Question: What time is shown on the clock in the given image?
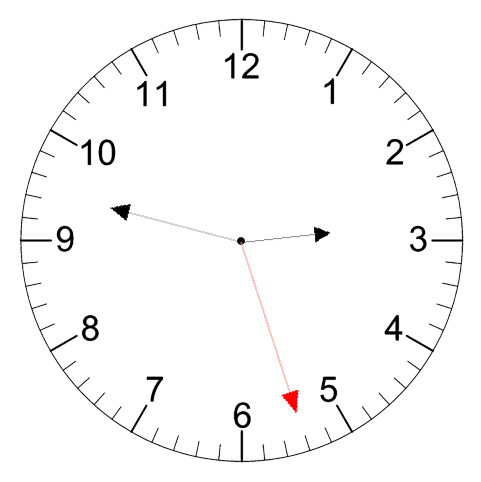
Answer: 02:47:27